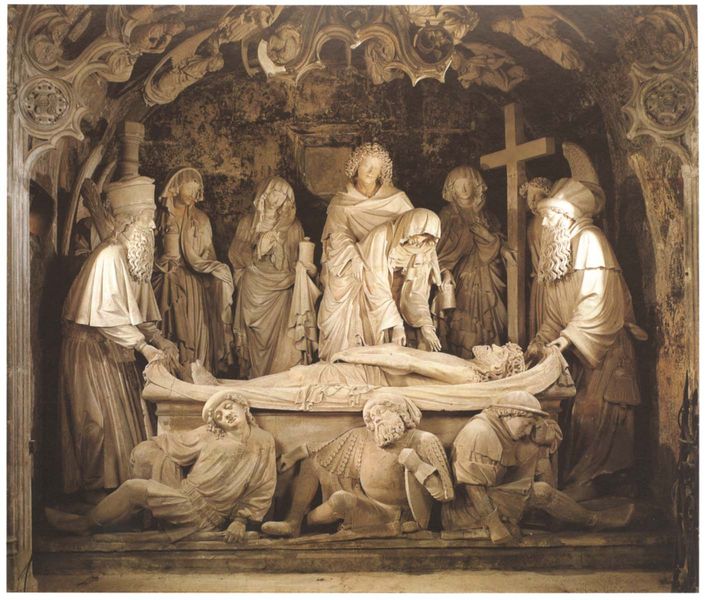
Titel: Grablegung
Standort: Pont-à-Mousson, St. Martin (EU - F - Lothringen)
Schlagwörter: gruppe, frauen, marmor, männer, weiss, tuch, bart, johannes, stein, toter, trauer, kirche, figur, familie, mutter, höhle, skulptur, statue, liegen, schlafend, figuren, soldaten, ornamente, kerze, liegend, nische, kreuz, weinen, schnitzerei, sarg, statuen, bahre, christus, jesus, leichentuch, leichnam, totenbett, priester, grotte, wächter, jünger, maria, magdalena, anbetung, beweinung, petrus, grablegung, apostel, aufbahrung, bestattung, aufbahren, männner, grabwache